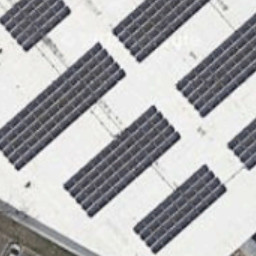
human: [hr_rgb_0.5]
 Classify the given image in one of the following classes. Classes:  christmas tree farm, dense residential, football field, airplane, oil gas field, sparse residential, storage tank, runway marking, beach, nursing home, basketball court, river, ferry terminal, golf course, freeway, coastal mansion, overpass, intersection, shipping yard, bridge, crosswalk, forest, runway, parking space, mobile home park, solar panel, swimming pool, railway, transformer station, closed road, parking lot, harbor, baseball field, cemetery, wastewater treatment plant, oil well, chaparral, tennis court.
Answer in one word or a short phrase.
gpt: solar panel